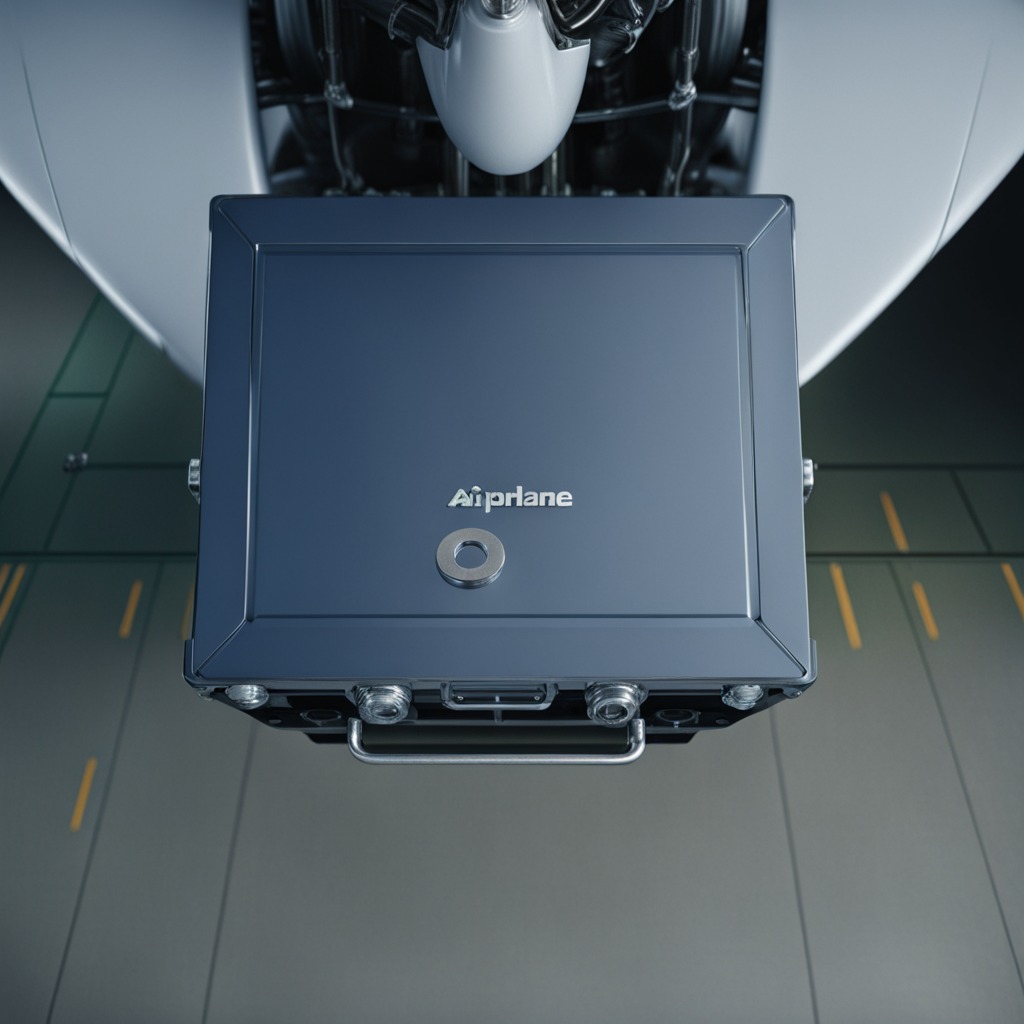
A flat metal washer is lying on the toolbox surface in an airplane hangar workshop 8K.